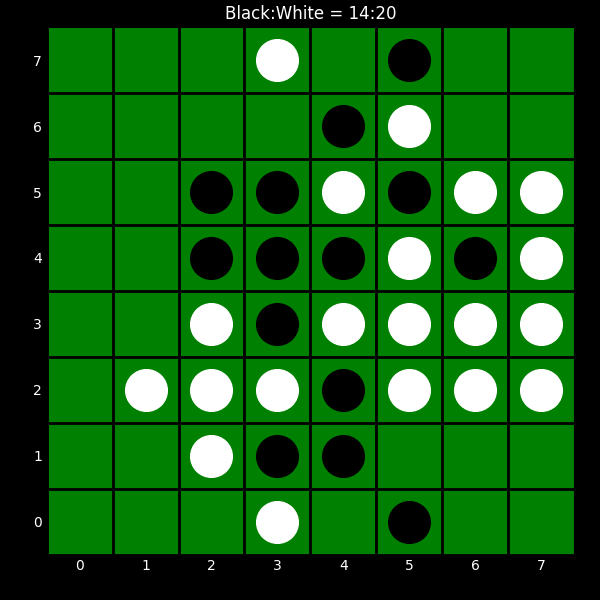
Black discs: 14
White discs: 20